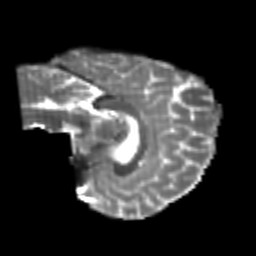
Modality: T2w
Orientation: sagittal
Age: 22
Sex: female
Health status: healthy
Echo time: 0.074 s